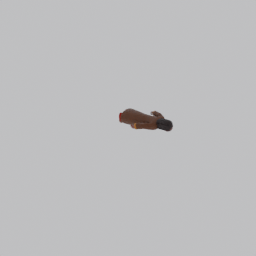
Label: people